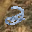
Label: 2